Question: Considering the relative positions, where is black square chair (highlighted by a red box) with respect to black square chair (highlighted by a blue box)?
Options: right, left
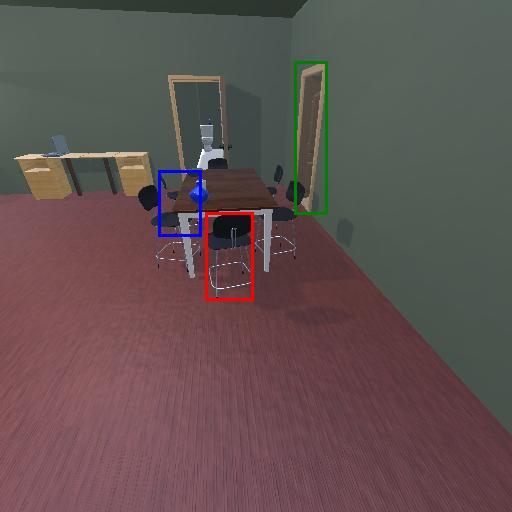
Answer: right